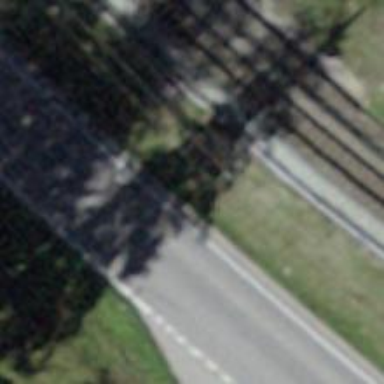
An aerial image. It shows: Power pole.